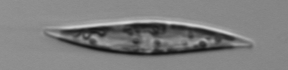
Label: Pleurosigma